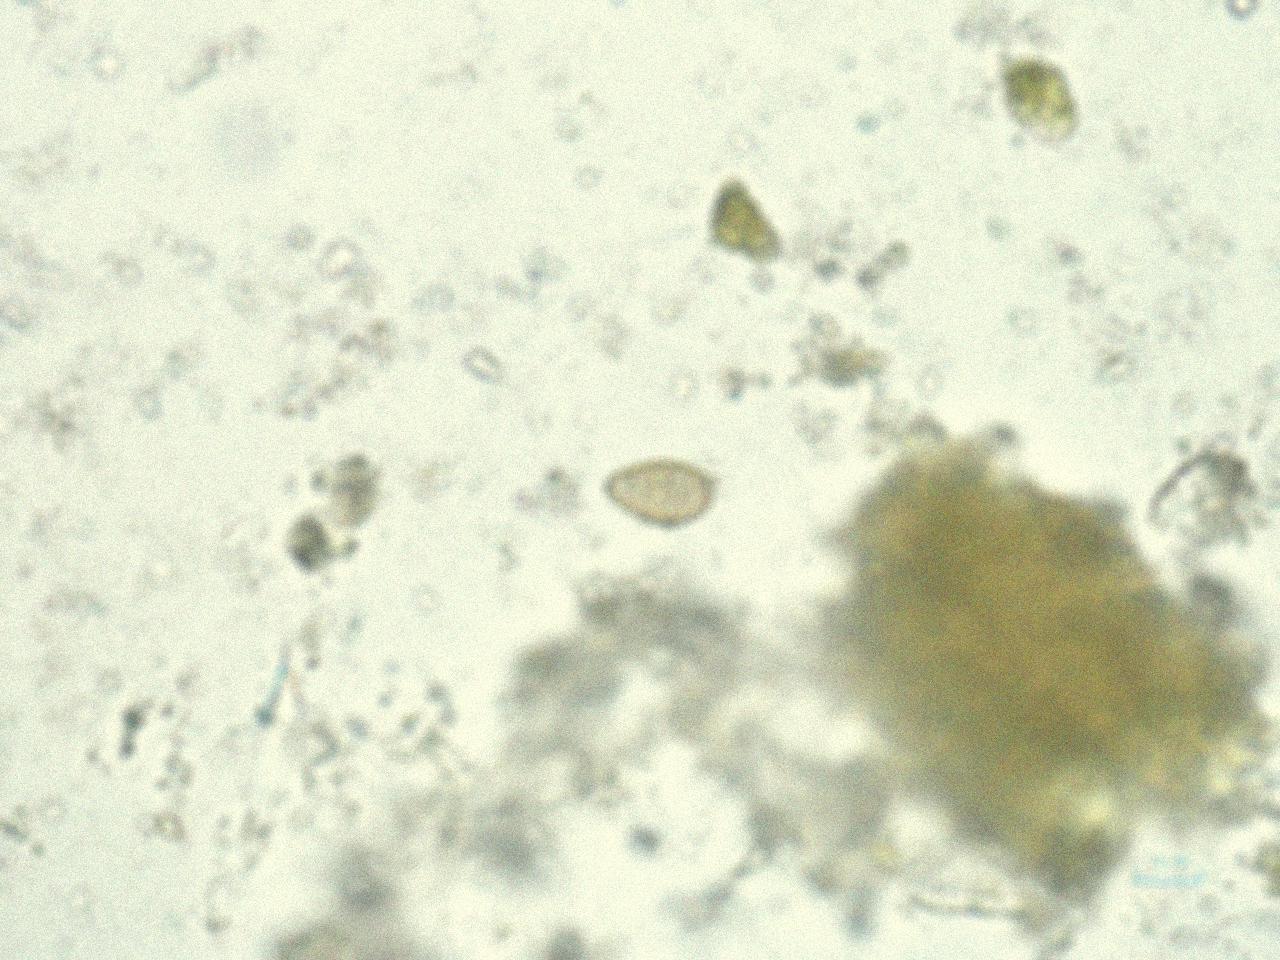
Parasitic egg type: Opisthorchis viverrine